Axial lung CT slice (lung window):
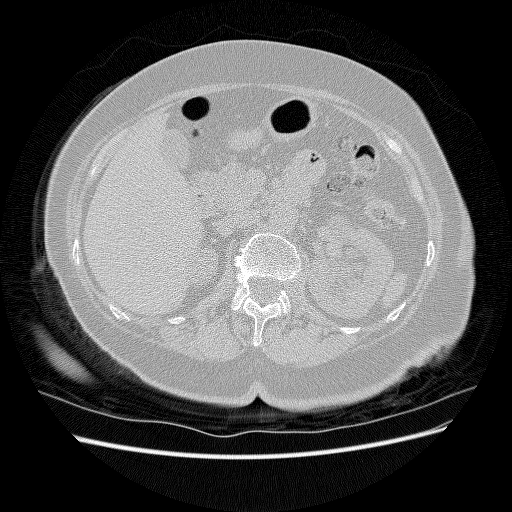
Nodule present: no